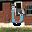
Label: 0